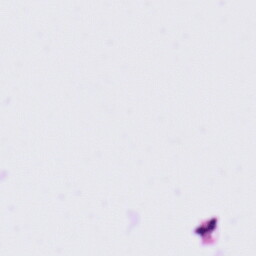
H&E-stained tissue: Tonsil